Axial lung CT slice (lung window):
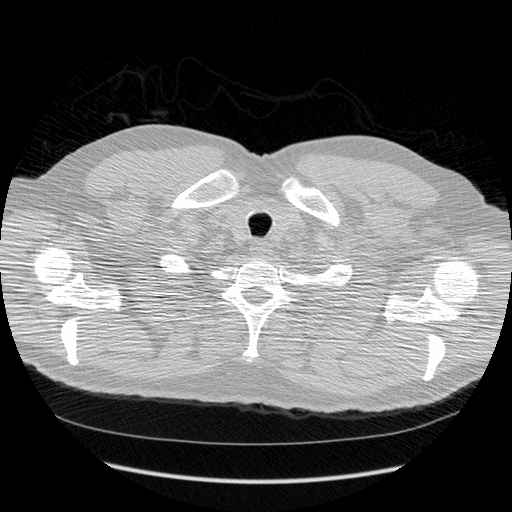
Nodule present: no